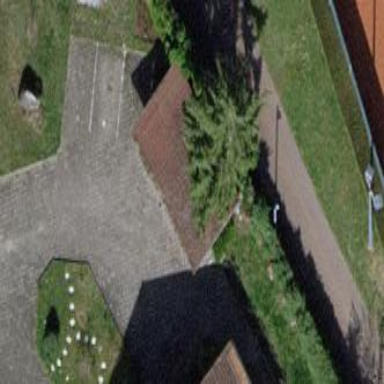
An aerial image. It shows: View of roof of building.